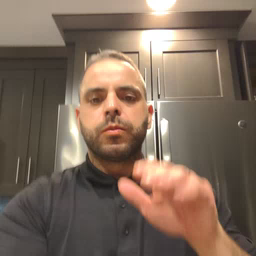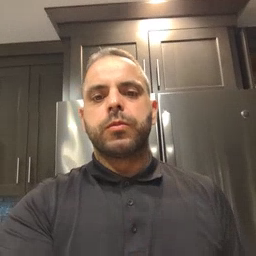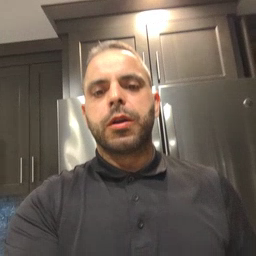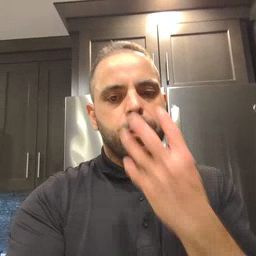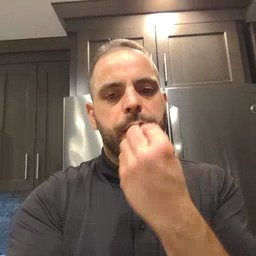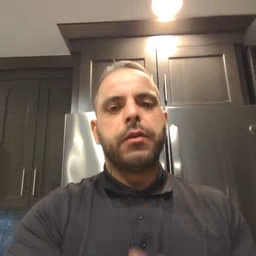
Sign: wolf